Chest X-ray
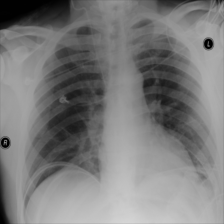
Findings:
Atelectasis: positive
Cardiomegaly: negative
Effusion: negative
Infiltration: negative
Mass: negative
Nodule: negative
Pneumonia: negative
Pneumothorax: negative
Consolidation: negative
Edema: negative
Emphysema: negative
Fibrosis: negative
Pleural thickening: negative
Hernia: negative